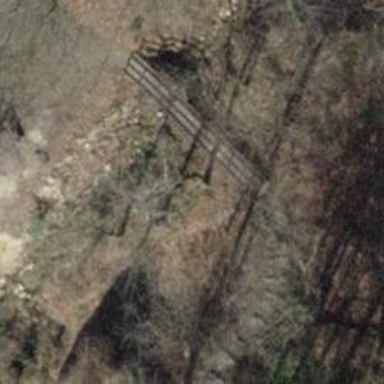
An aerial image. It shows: Path on bridge.